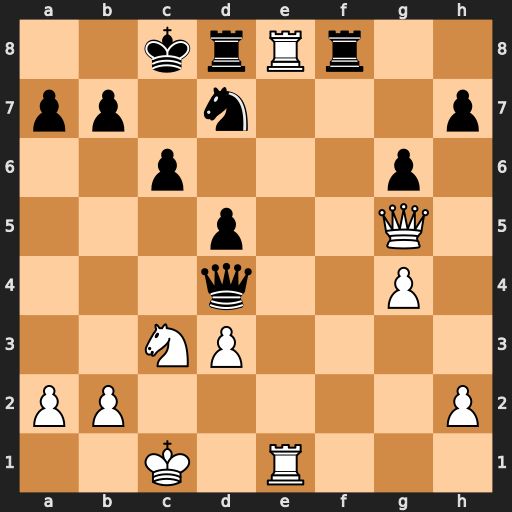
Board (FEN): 2krRr2/pp1n3p/2p3p1/3p2Q1/3q2P1/2NP4/PP5P/2K1R3
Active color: w
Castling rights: -
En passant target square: -
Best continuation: Qxd8#